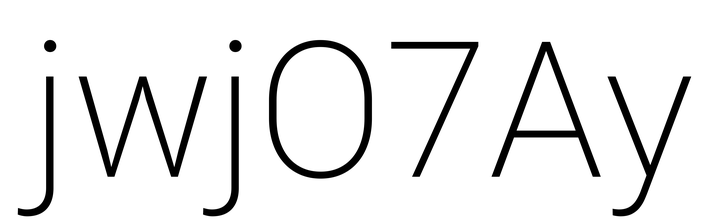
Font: Roboto_ExtraLight